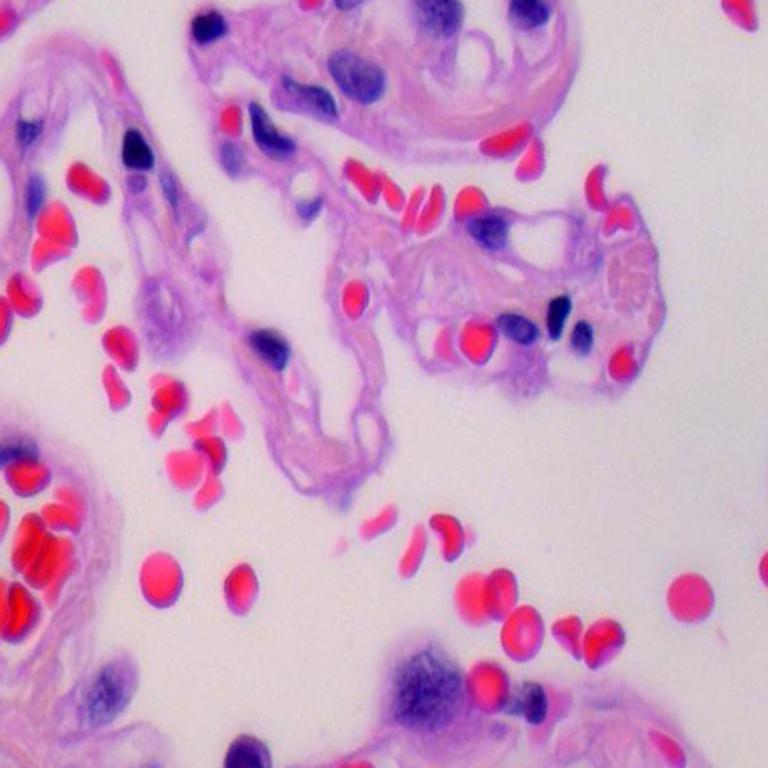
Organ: lung
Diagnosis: benign